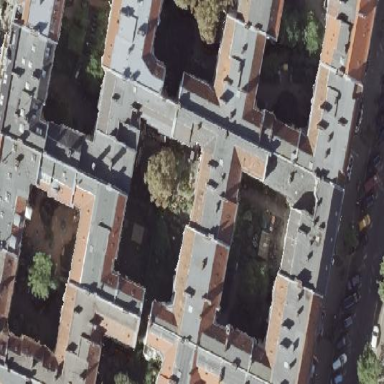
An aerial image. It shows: Apartment building with double saltbox roof shape.